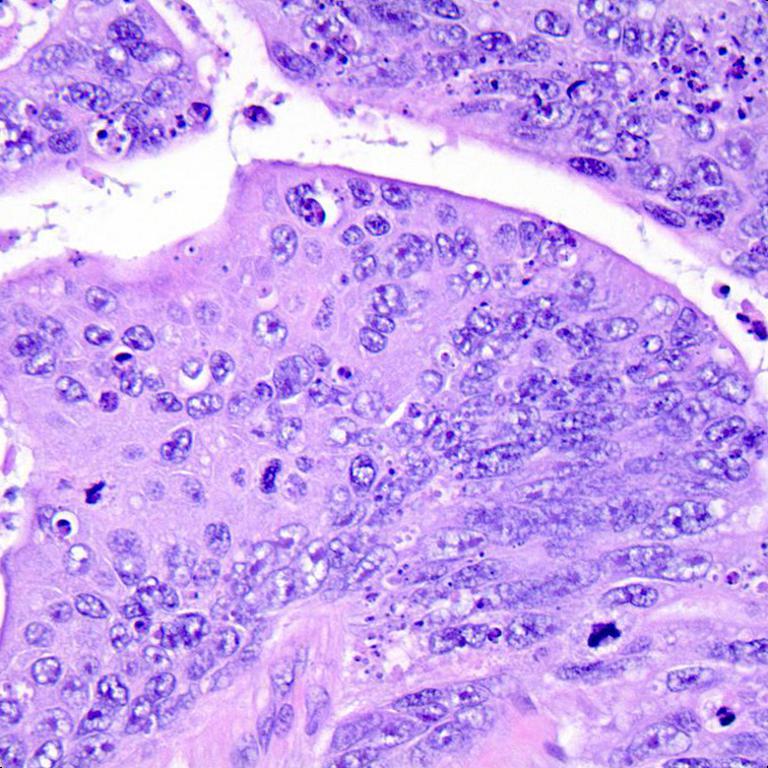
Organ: colon
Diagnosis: adenocarcinomas